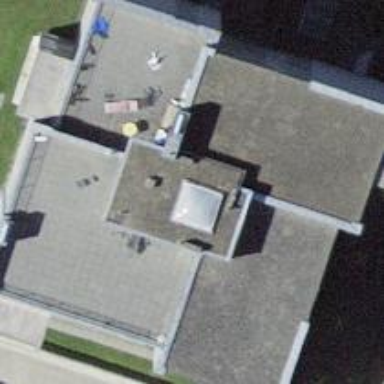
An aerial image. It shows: Residential building with flat roof.